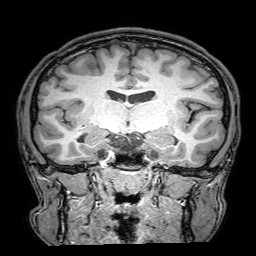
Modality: T1w
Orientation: sagittal
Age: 20
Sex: male